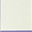
Piece: xx